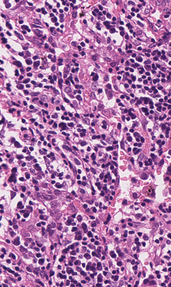
Tumor epithelial tissue: no
Tumor-associated stroma tissue: yes
Normal tissue: no